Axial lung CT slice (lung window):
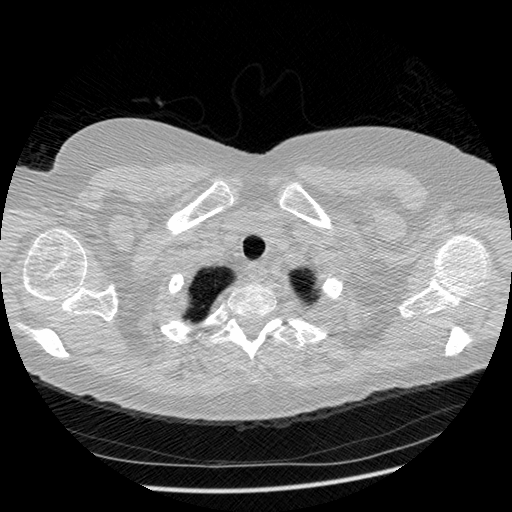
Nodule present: no